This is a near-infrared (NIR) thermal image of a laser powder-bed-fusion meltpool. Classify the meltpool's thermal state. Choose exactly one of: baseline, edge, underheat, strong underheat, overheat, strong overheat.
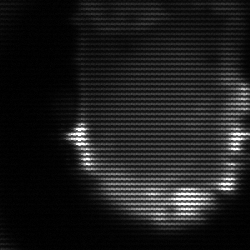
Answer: baseline